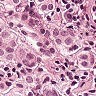
Metastatic tissue present: yes